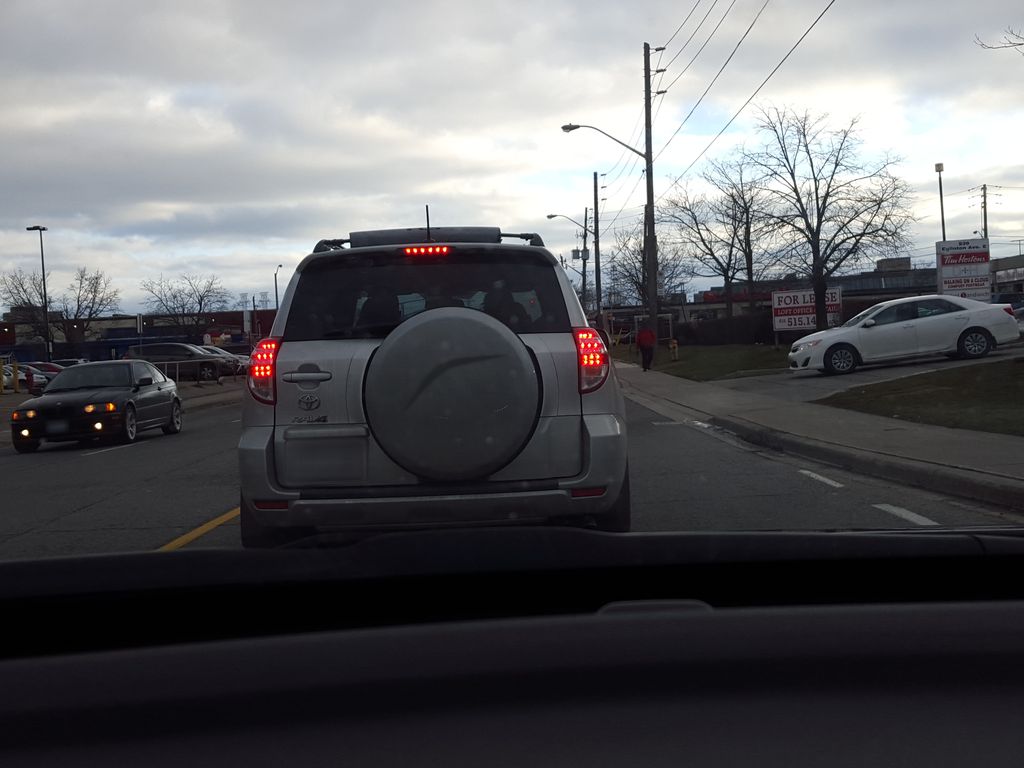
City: toronto